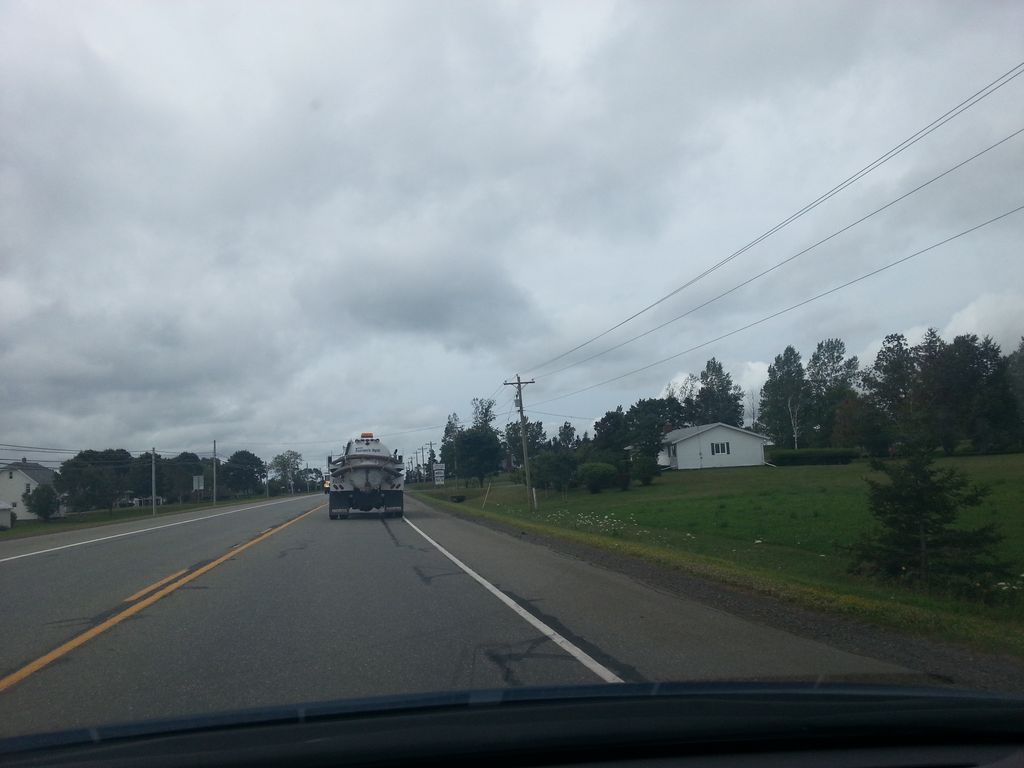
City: charlottetown